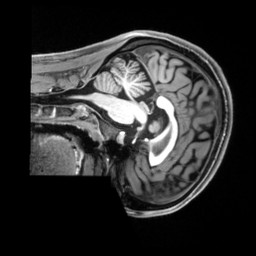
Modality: T1w
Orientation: sagittal
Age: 21
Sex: female
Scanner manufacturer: siemens
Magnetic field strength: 3 T
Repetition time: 2.8 s
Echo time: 0.00212 s